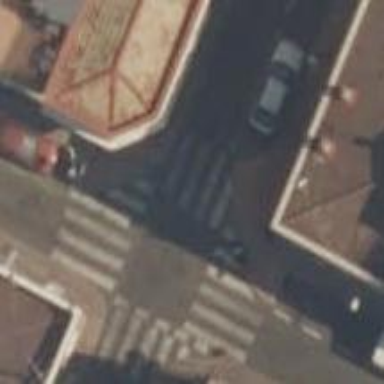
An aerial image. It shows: Uncontrolled zebra crossing on the road.